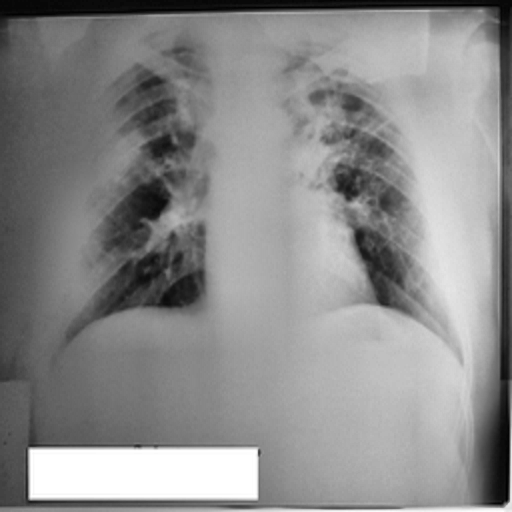
Finding: TUBERCULOSIS